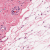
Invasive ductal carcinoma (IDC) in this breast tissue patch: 0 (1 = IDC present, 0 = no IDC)